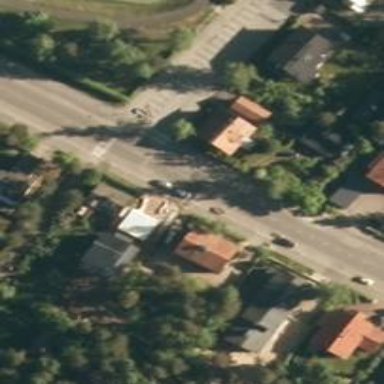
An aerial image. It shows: Road with "give way" sign.